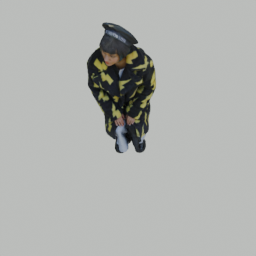
Label: people